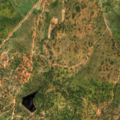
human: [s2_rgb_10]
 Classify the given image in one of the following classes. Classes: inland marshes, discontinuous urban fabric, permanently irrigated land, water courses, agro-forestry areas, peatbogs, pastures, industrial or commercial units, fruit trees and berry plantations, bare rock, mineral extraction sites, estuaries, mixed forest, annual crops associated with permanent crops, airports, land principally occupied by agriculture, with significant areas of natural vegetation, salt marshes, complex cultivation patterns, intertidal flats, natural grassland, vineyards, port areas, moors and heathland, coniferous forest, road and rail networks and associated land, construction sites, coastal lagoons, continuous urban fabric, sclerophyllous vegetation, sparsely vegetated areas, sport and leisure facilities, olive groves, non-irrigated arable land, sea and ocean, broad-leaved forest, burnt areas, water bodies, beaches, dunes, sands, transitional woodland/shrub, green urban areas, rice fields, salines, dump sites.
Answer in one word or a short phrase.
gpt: continuous urban fabric